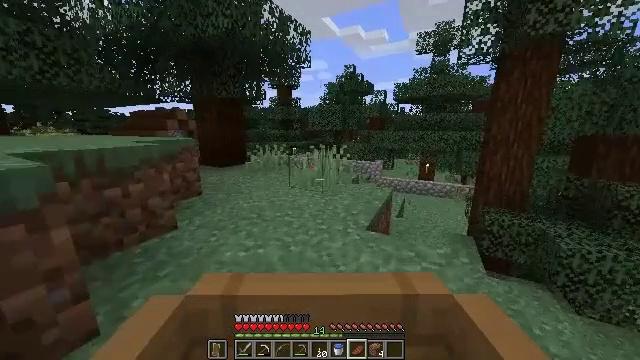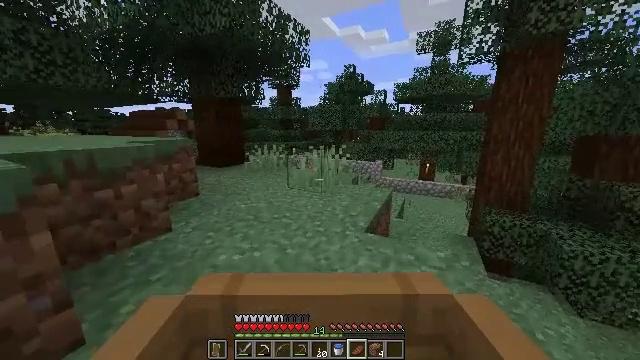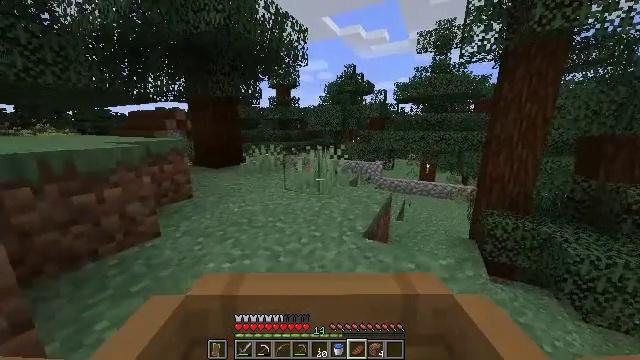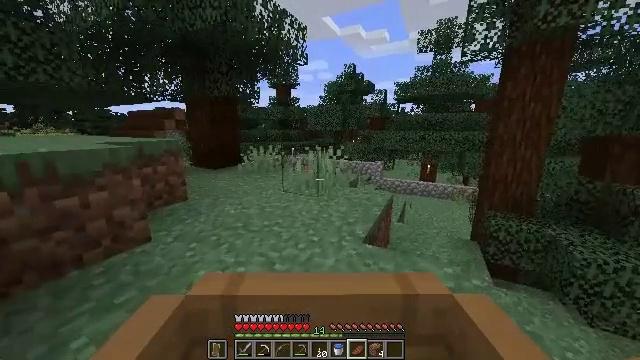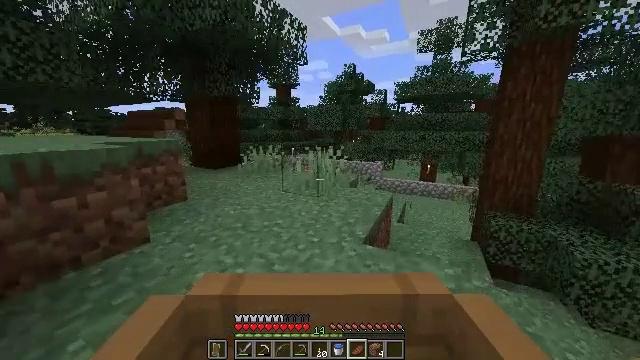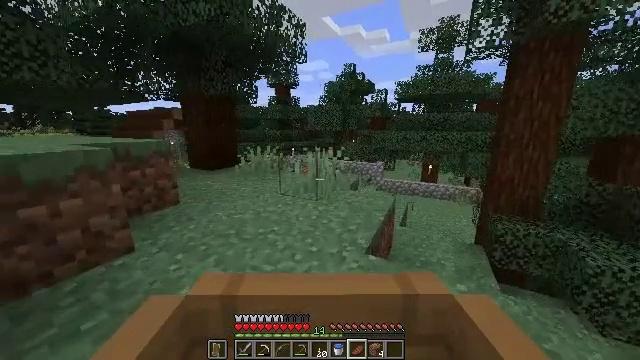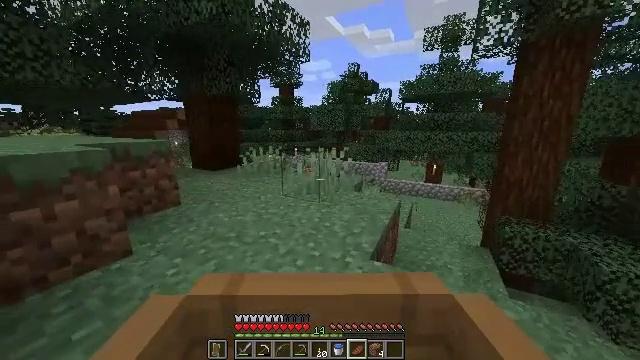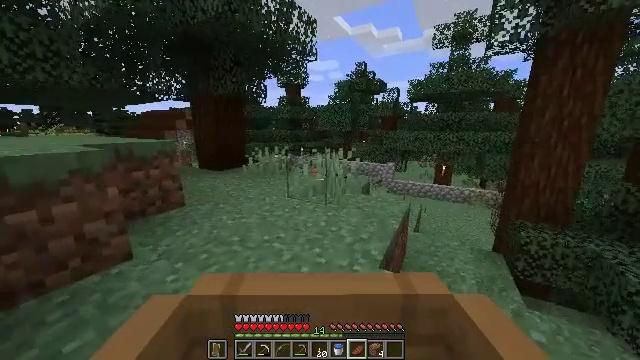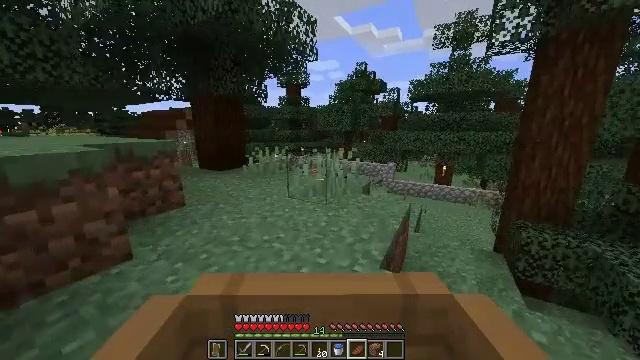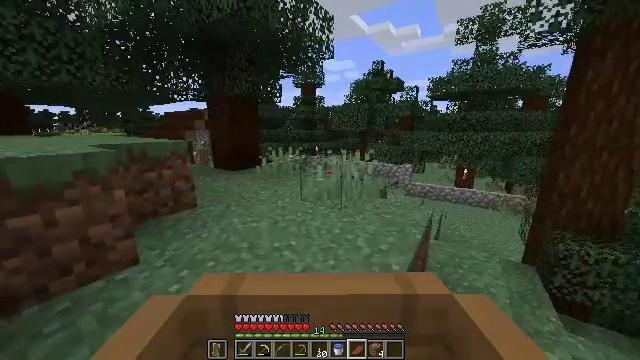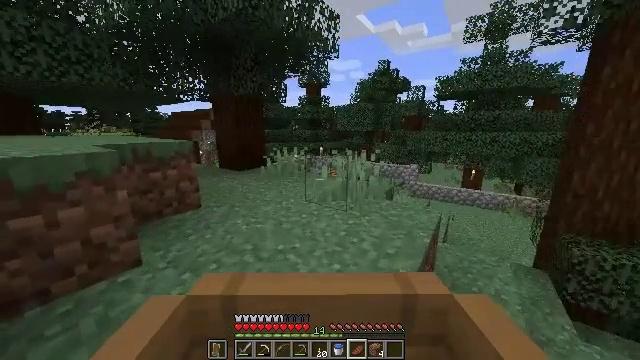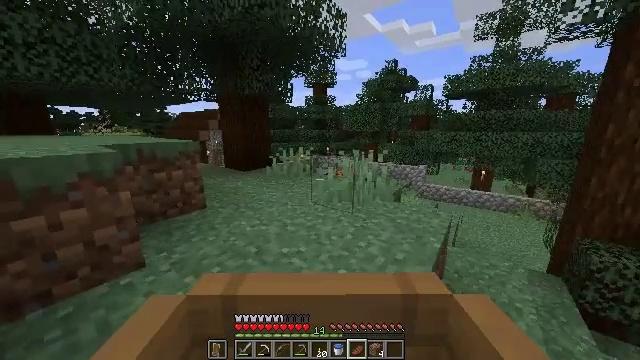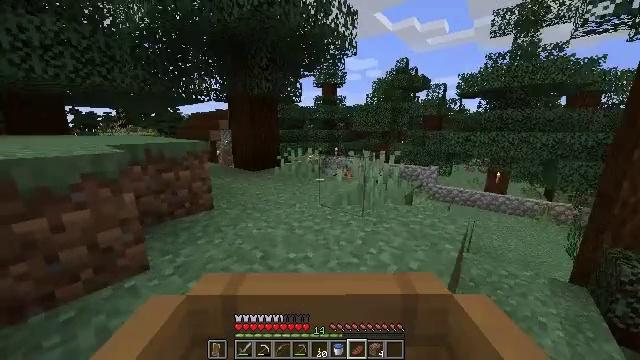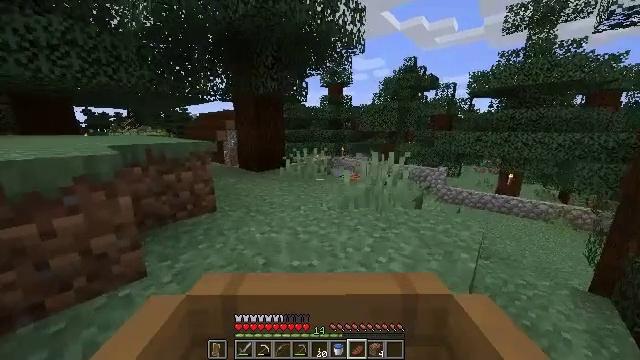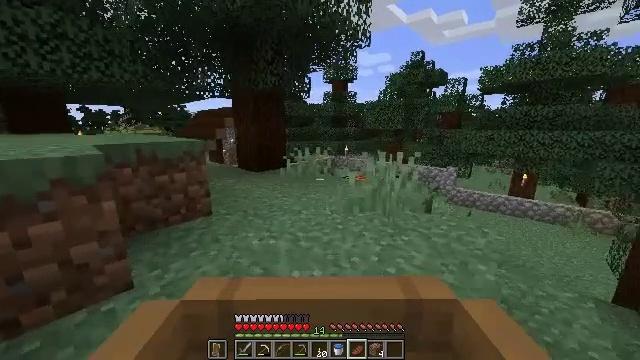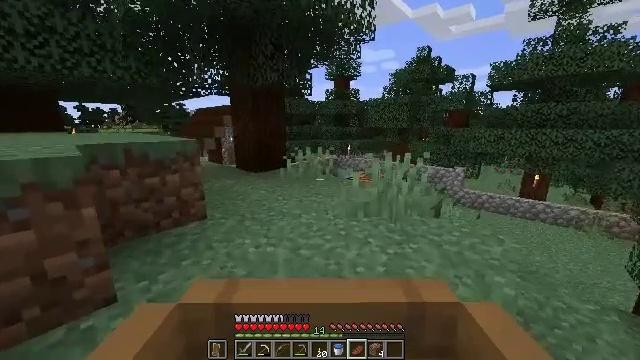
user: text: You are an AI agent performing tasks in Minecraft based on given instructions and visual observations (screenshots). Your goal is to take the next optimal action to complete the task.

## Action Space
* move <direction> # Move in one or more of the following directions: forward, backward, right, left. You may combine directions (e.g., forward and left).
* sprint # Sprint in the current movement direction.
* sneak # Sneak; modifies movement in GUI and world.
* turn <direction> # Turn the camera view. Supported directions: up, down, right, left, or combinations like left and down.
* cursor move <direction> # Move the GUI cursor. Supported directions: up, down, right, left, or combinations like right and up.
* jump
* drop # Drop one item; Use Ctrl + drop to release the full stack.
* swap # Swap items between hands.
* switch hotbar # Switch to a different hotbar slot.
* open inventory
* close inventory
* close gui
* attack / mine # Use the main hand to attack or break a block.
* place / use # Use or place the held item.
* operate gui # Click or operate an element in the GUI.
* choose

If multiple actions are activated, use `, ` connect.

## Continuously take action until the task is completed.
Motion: motion action
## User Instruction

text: Attack the cobblestone wall to dismantle it.
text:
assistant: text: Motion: move forward
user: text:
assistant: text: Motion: move forward
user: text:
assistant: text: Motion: move forward
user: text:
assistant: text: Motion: move forward
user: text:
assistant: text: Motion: move forward and move left
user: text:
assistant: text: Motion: move forward and move left
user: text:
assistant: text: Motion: move forward and move left
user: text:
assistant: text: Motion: move forward and move left
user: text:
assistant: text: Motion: move forward and move left
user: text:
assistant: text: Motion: move forward and move left
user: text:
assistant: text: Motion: move forward
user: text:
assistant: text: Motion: move forward
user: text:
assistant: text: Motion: move forward, sprint
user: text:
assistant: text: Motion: move forward, sprint
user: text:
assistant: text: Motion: move forward, sprint
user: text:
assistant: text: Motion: move forward
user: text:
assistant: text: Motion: move forward
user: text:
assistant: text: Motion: move forward
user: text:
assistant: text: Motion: move forward
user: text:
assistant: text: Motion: move forward
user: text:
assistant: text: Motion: move forward
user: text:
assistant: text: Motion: move forward
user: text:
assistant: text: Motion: move forward
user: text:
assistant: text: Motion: move forward
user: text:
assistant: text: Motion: move forward
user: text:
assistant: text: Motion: move forward
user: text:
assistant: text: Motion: move forward
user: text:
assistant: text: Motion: move forward
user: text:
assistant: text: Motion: move forward, turn left
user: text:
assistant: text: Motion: move forward